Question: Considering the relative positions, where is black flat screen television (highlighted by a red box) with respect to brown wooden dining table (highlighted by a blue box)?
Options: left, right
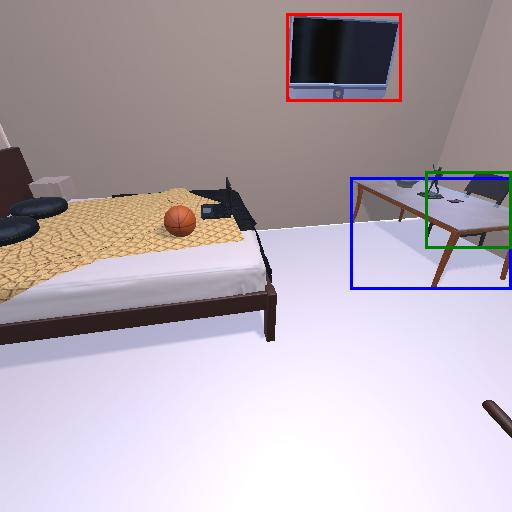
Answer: left